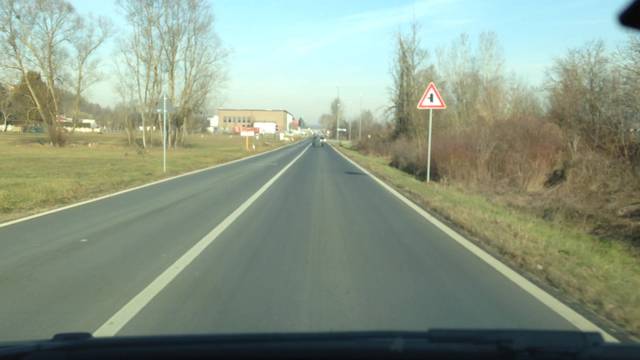
Region: Italy
Coordinates: 44.934, 8.225